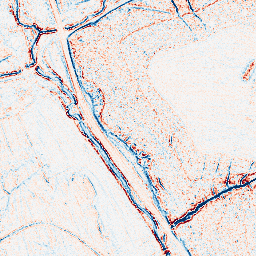
Category: edge_preserving
Decomposition family: bilateral
Decomposition parameters: d: 5
sigma_color: 75
sigma_space: 75
Upsampling method: sinc_hamming
Upsampling parameters: scale: 2
kernel_size: 4
Upsampling scale: 2